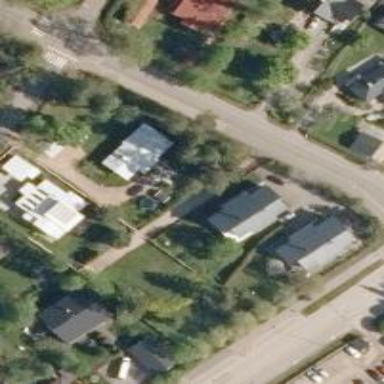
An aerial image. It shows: Residential garden.